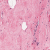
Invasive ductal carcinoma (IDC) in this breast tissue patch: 0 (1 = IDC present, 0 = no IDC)